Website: macys
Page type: customer-info-address
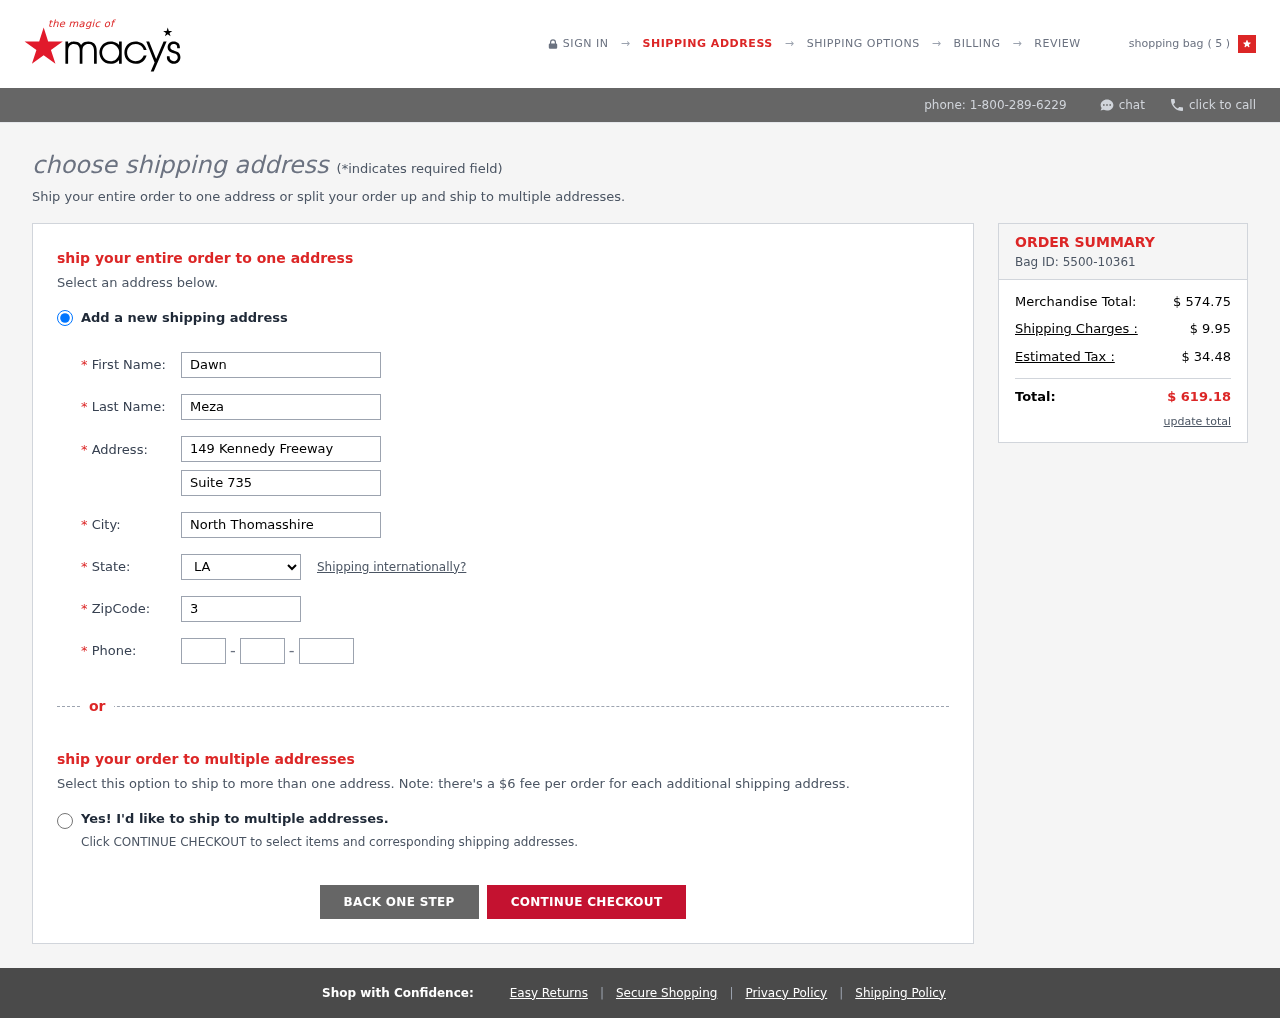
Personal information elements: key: PII_CITY
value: North Thomasshire
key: PII_FIRSTNAME
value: Dawn
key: PII_LASTNAME
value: Meza
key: PII_PHONE_AREA
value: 466
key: PII_PHONE_PREFIX
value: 653
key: PII_PHONE_SUFFIX
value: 4084
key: PII_POSTCODE
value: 30314
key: PII_STATE_ABBR
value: LA
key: PII_STREET
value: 149 Kennedy Freeway
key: PII_STREET2
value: Suite 735
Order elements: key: ORDER_NUM_ITEMS
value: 5
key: ORDER_ID
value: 5500-10361
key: ORDER_SUBTOTAL
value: $ 574.75
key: ORDER_SHIPPING_COST
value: $ 9.95
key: ORDER_TAX
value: $ 34.48
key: ORDER_TOTAL
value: $ 619.18